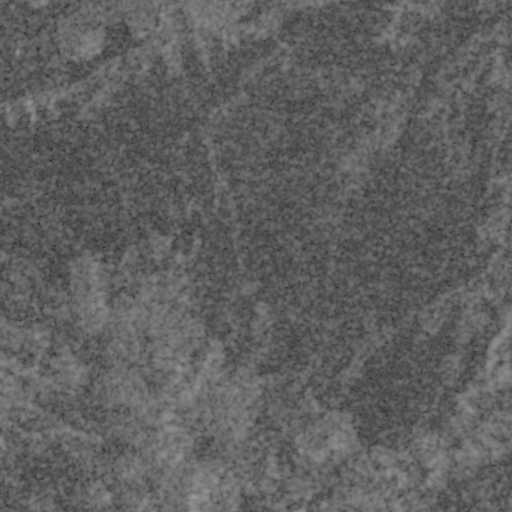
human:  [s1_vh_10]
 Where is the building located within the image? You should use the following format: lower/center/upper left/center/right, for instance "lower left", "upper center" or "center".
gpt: The building is located in the upper left of the image.
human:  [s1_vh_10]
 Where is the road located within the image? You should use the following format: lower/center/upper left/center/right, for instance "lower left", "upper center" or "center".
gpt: There is no road in the image.

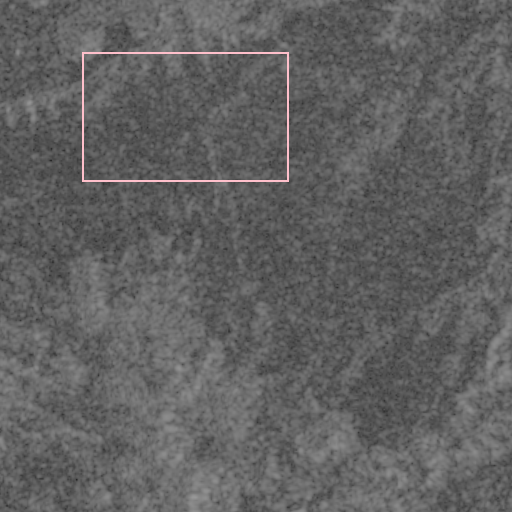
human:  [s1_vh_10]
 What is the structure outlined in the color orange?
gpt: There is no orange outline.
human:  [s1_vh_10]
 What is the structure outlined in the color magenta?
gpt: There is no structure outlined in magenta.